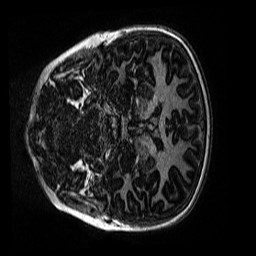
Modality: MP2RAGE
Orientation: coronal
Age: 11
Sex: female
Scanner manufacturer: siemens
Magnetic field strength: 3 T
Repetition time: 4 s
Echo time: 0.00299 s